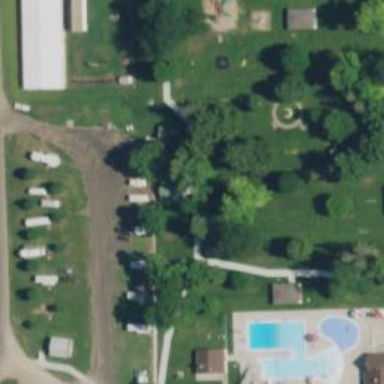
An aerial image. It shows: Caravan site for tourism.